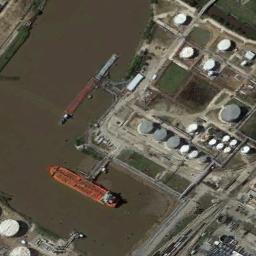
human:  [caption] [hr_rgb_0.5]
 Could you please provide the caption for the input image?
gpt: The two ships are docked at the oil terminal and the water is yellow .

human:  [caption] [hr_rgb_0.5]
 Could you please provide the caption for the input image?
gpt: There is a ship in the yellow water on the shore .

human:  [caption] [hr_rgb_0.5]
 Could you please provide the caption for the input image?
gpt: Several green, Orange-red boats docked at the dock, With pot-shaped storage objects on the dock .

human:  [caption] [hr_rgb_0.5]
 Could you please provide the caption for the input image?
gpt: There are many buildings of different shapes and sizes beside the ships .

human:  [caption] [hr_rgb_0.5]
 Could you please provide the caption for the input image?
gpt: The orange ship is at the harbor beside some circular buildings .